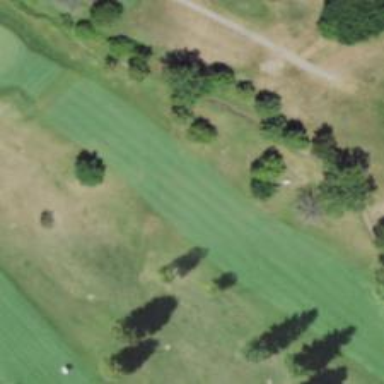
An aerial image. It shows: Golf hole.